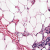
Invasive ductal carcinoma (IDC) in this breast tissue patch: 0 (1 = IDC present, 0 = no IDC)